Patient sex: F
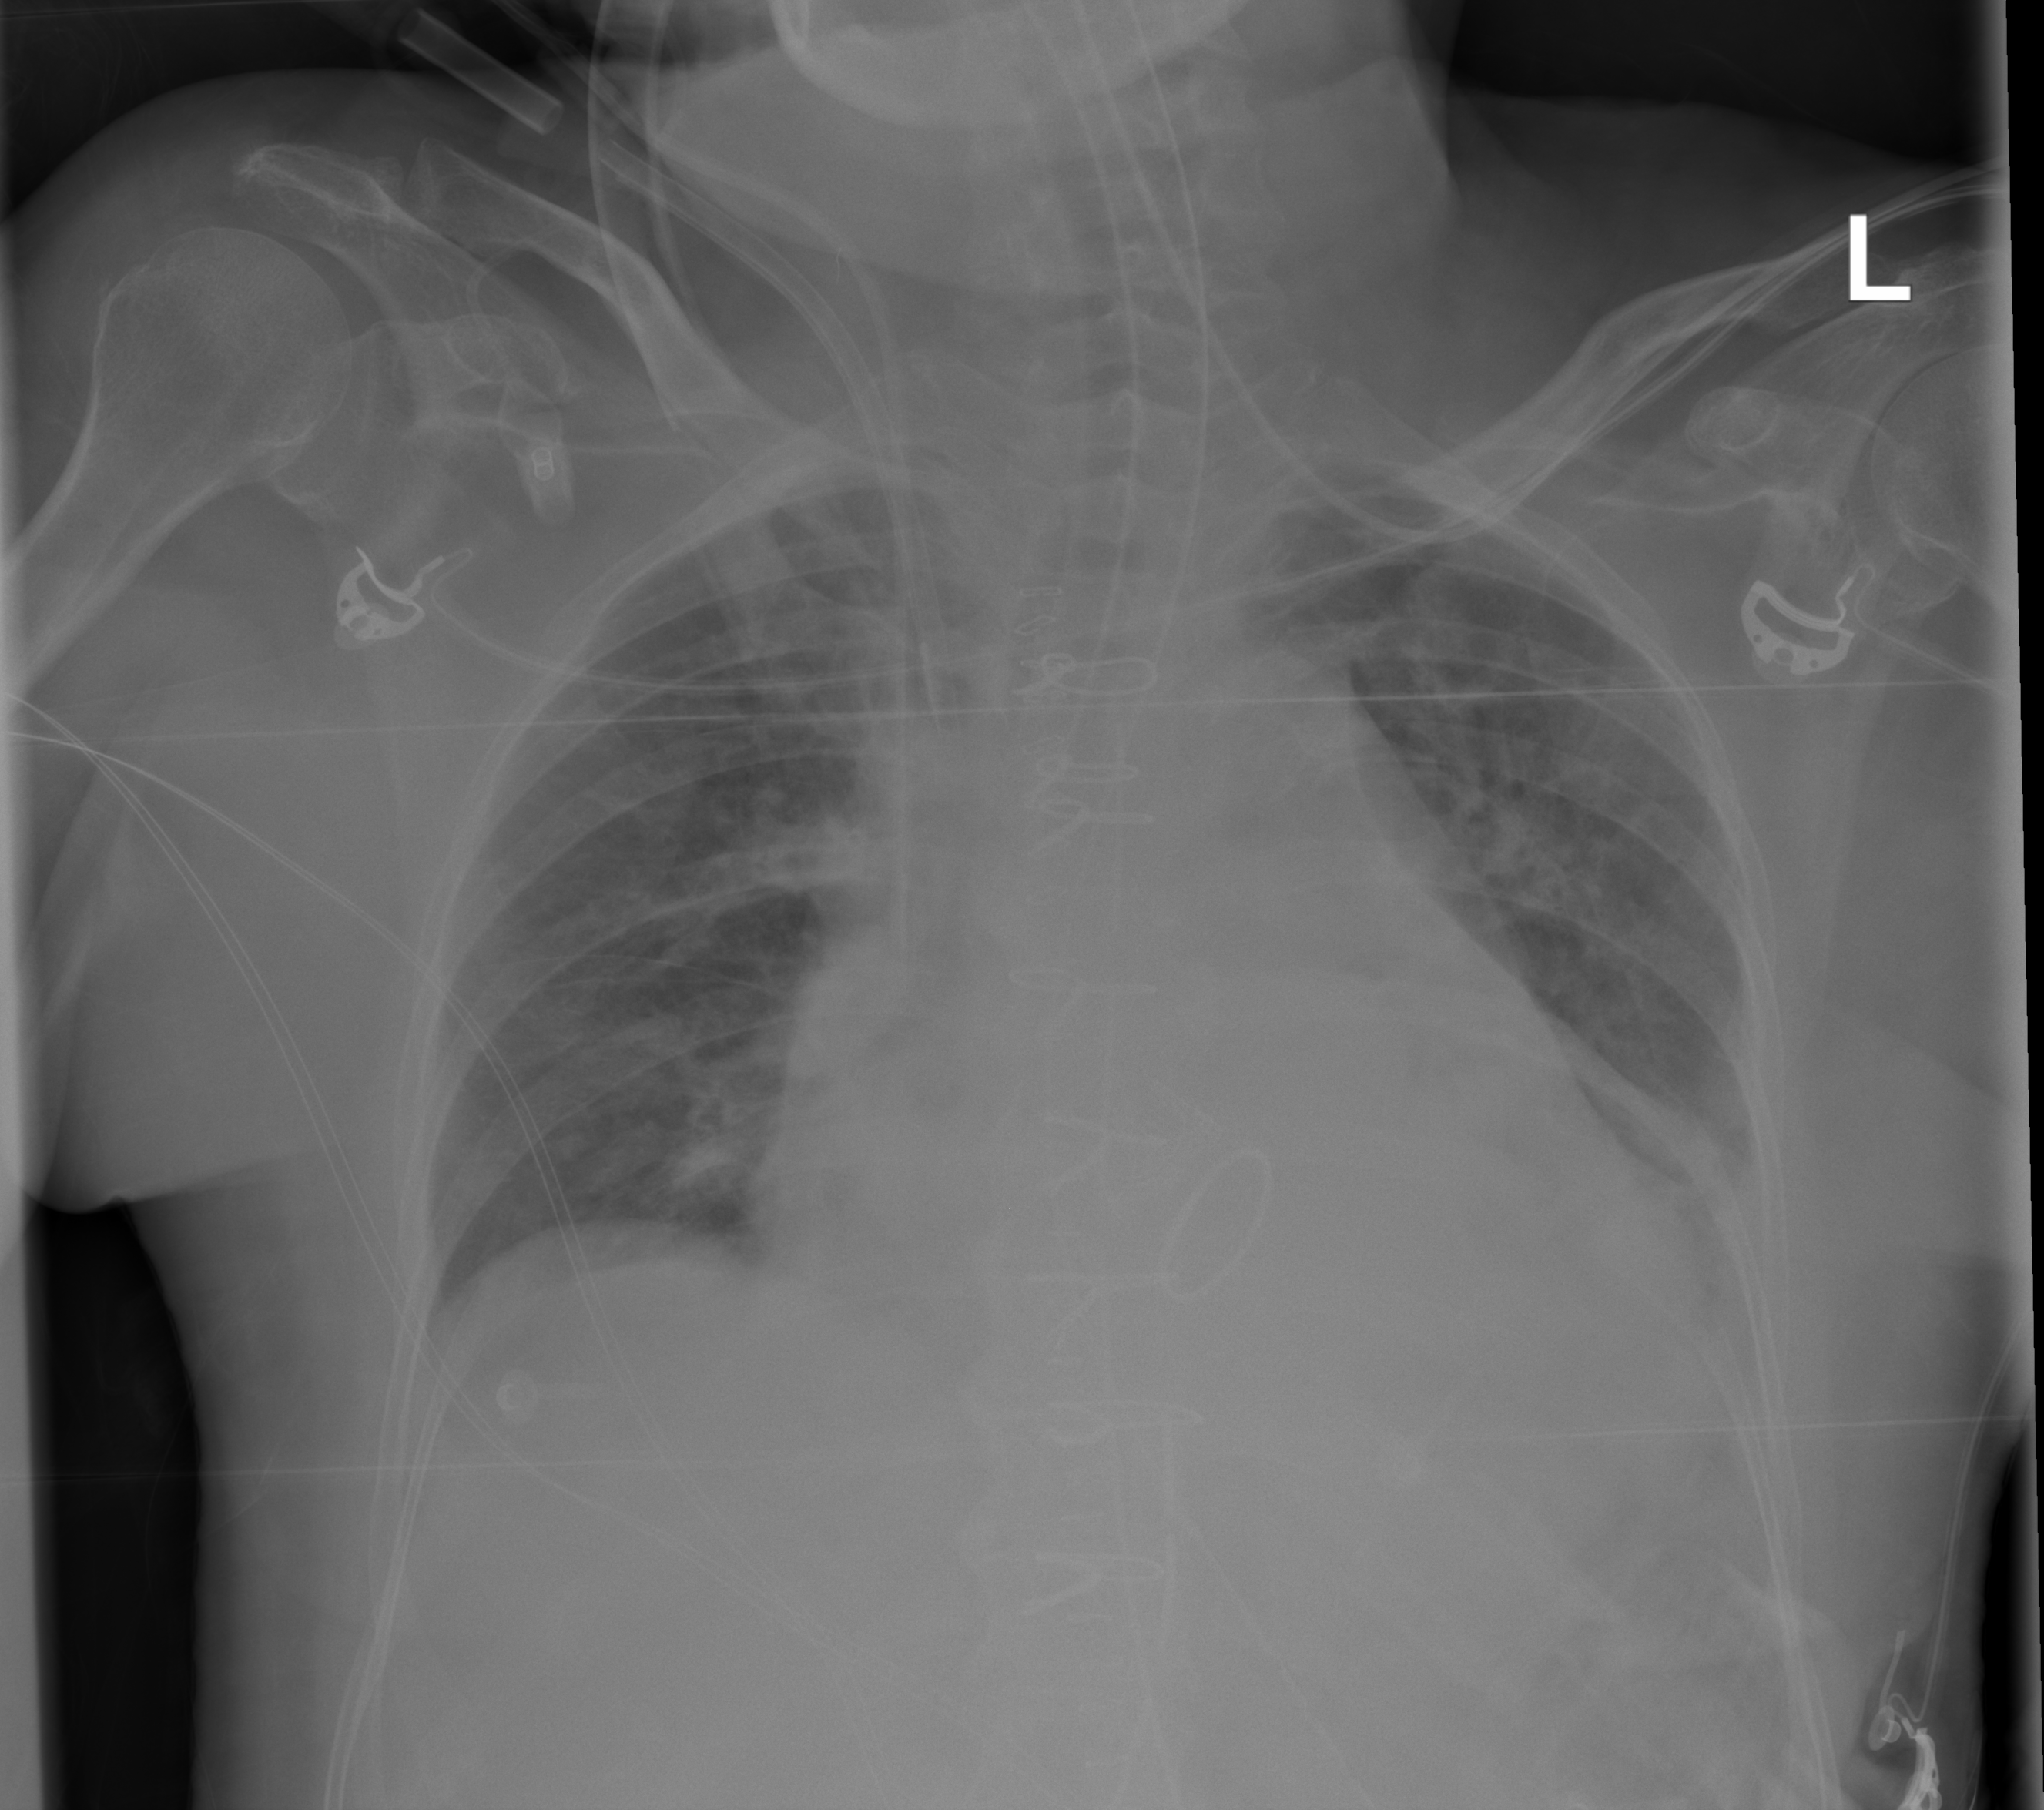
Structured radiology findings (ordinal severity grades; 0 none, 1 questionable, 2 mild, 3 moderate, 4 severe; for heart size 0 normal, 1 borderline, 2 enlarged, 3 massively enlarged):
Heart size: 2
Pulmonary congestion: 0
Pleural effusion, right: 0
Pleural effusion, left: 2
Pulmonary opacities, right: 0
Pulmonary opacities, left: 0
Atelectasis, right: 0
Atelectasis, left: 2